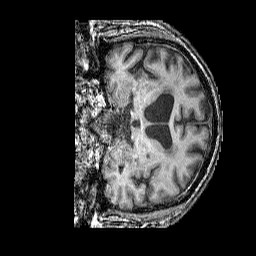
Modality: T1w
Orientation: coronal
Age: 63
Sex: male
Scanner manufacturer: siemens
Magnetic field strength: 3 T
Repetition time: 2.25 s
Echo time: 0.00415 s